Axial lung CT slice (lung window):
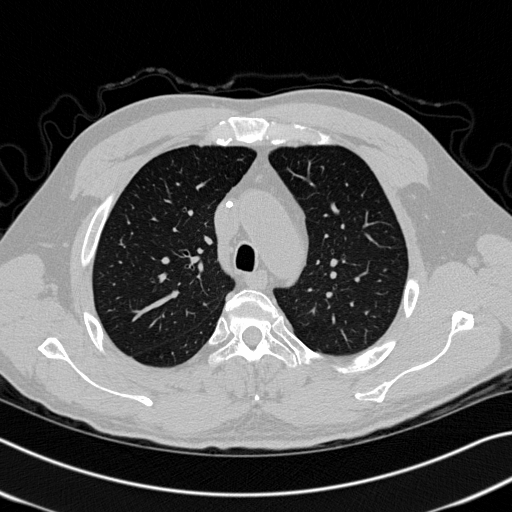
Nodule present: no